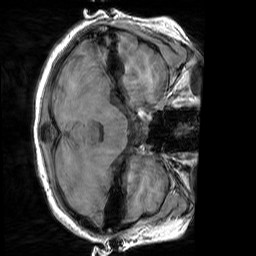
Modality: T1w
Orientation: axial
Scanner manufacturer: siemens
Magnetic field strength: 3 T
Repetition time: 1.83 s
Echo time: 0.00303 s